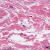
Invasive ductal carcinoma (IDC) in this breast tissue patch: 0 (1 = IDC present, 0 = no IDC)